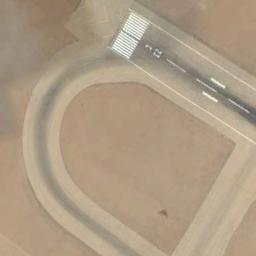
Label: runway